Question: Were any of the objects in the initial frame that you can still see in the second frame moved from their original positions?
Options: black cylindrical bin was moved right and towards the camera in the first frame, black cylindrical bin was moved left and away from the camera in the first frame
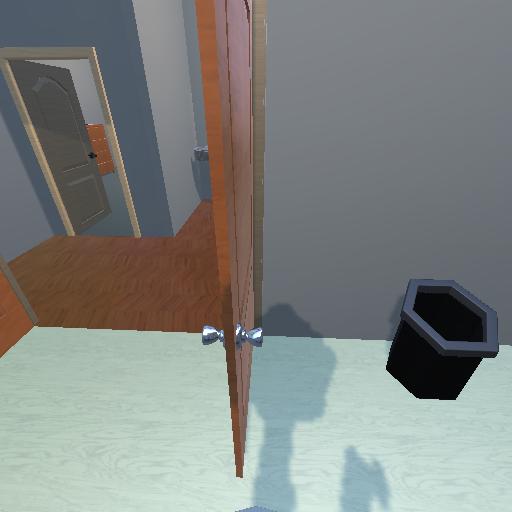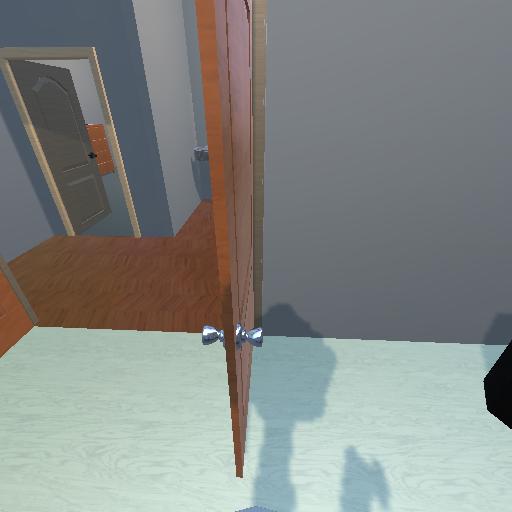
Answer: black cylindrical bin was moved right and towards the camera in the first frame